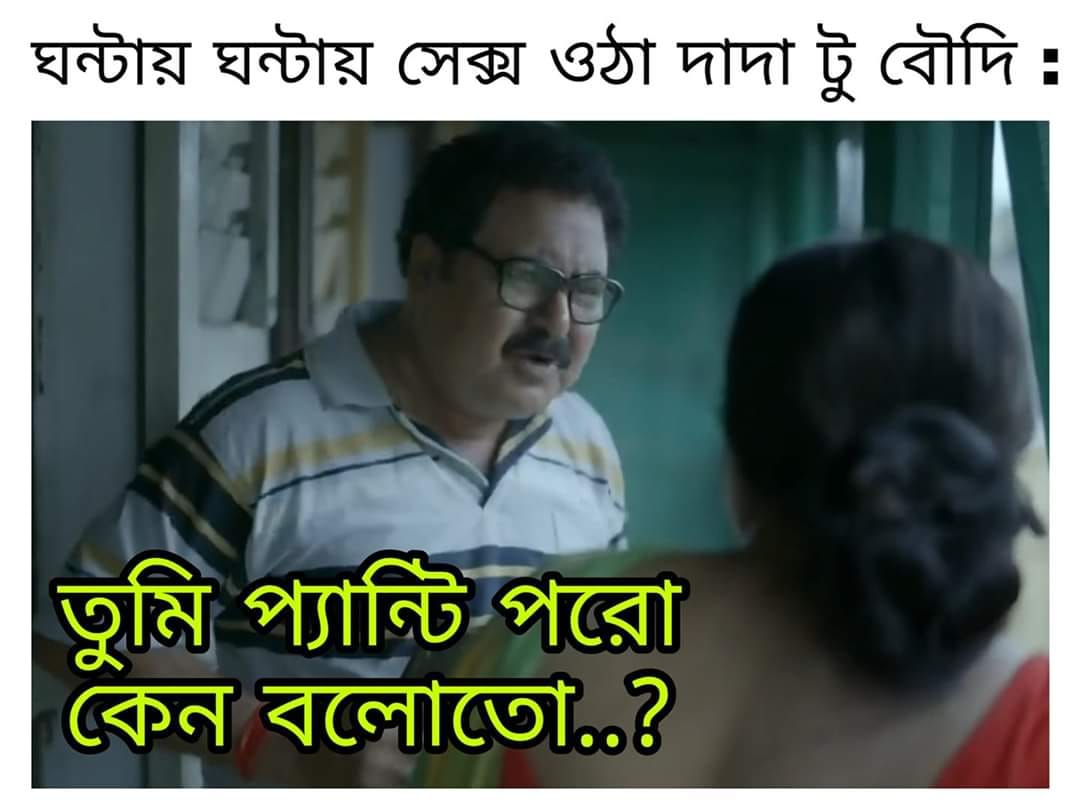
Caption: ঘন্টায় ঘন্টায় সেক্স ওঠা দাদা টু বৌদি    তুমি প্যান্টি পরো কেন বলোতো ... ?
Label: hate